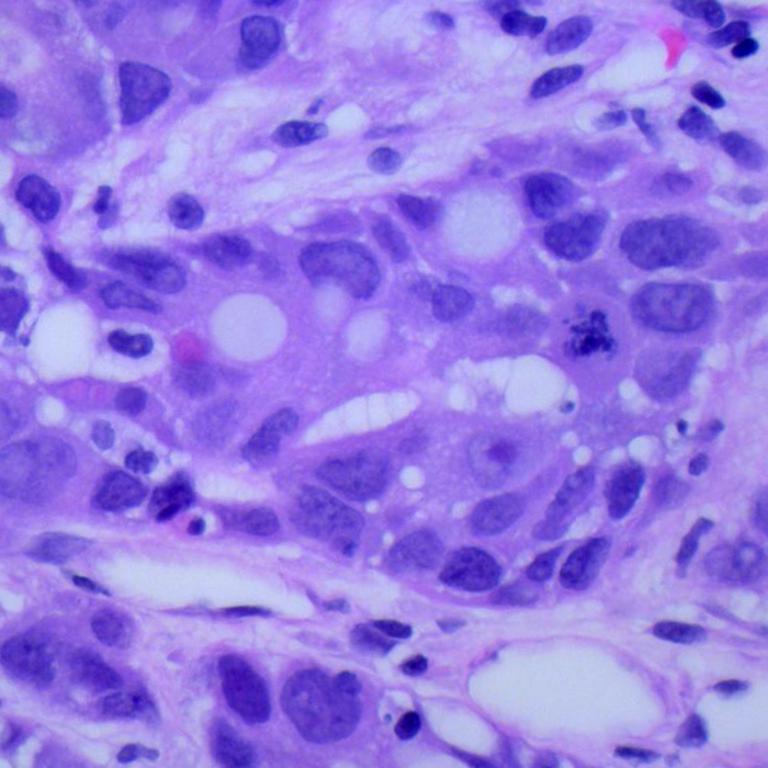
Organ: lung
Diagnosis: adenocarcinomas